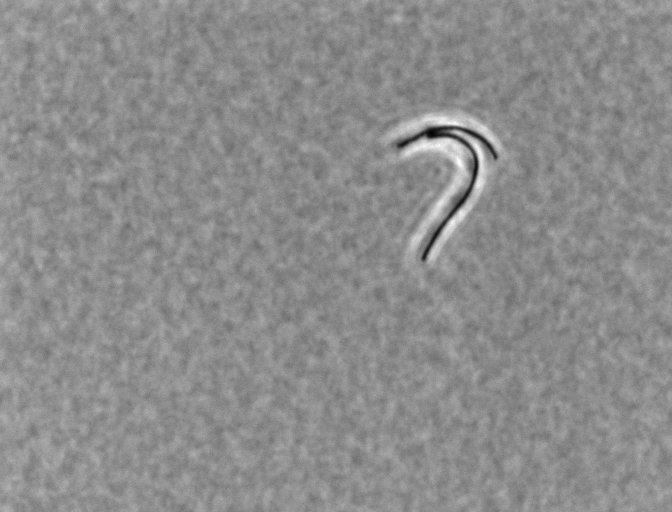
Bacillus subtilis